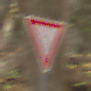
Verkehrszeichen: VorfahrtGewaehren
Umgebung: Outdoor, Nature
Tageszeit: MorningAfternoon
Wetter: Overcast
Licht: Natural
Jahreszeit: Autumn
Kontrast: LowContrast